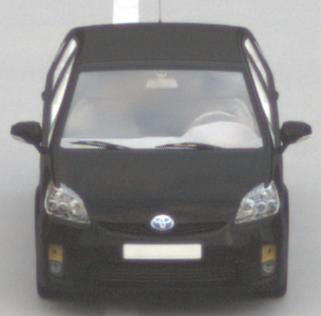
Make: Toyota
Model: Prius 1.5 Hybrid
Detailed model: Prius (HW2)
Model produced from: 2006/03
Model produced until: 2009/06
Doors: 5
Color: black
Road condition: dry road
Daytime: sunrise or sunset
Contrast: low contrast